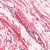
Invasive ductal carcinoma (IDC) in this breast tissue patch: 0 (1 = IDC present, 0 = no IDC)